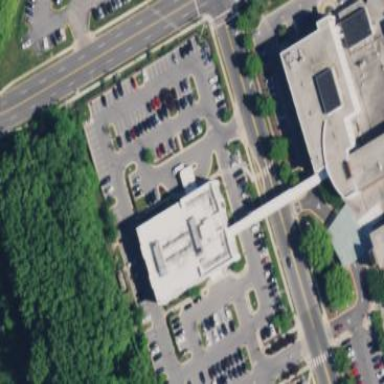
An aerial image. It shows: Building.